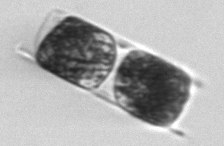
Label: Hemiaulus